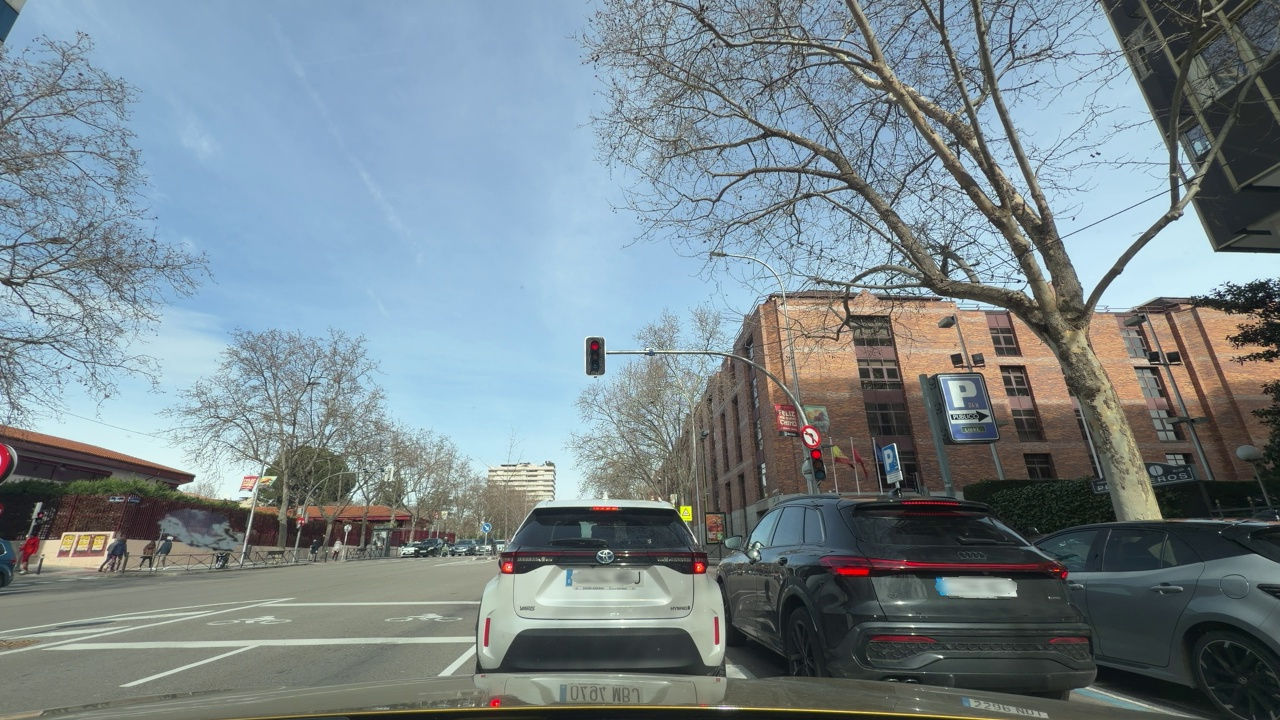
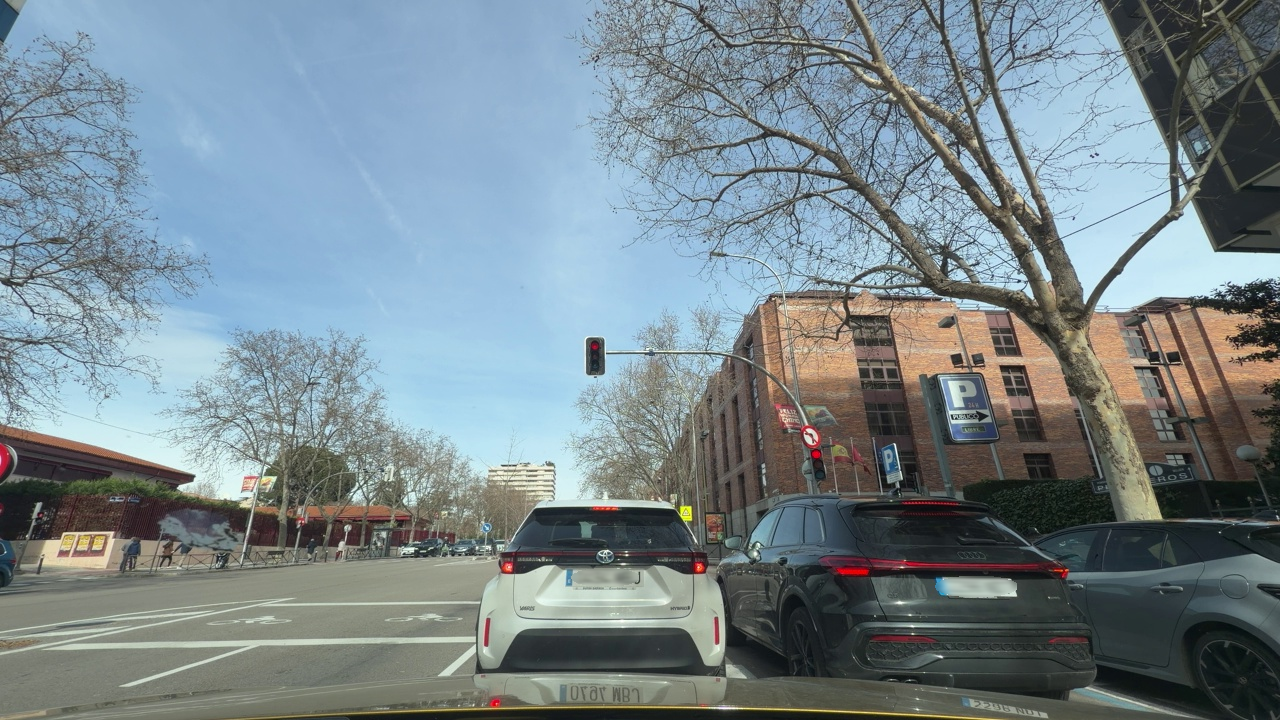
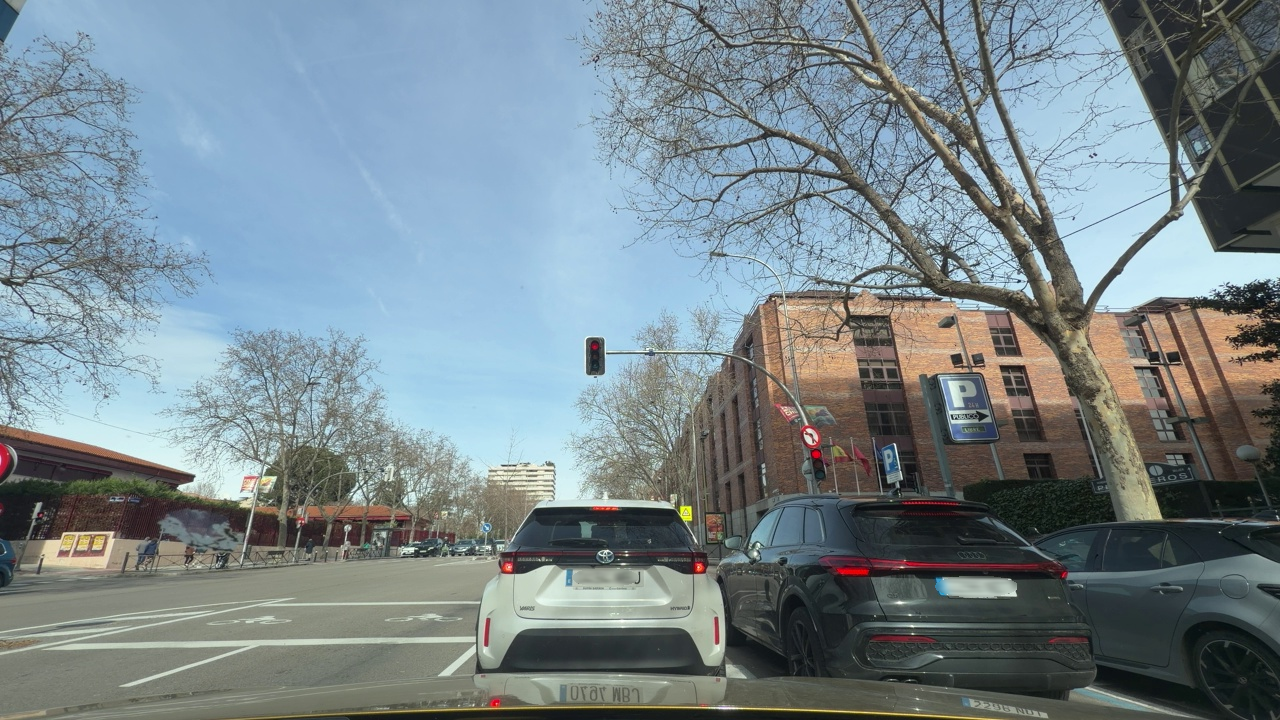
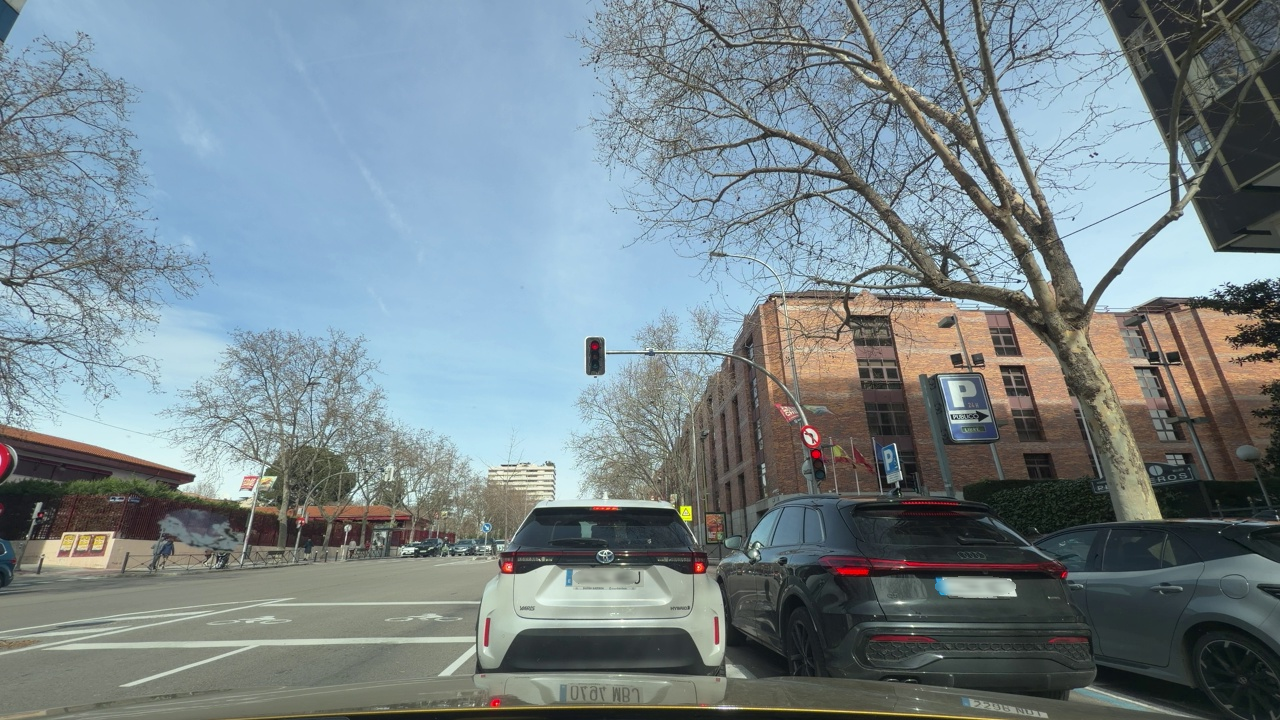
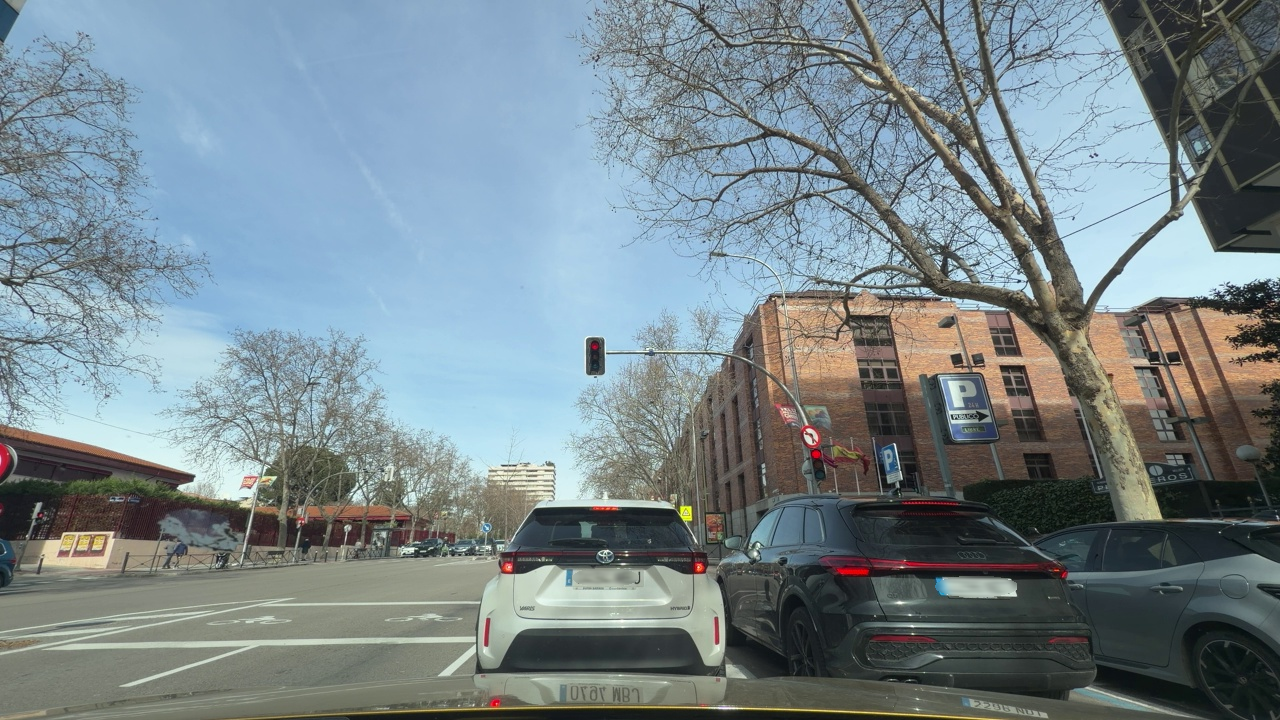
Situation: Traffic light
Question: Do you observe any red traffic light regulating the ego lane?
Answer: Yes
Reasoning: A red traffic light is visible directly ahead, aligned with the ego lane and direction of travel.

Situation: Traffic light
Question: What is the color of the traffic light regulating the ego lane?
Answer: Red
Reasoning: The traffic light facing the ego lane displays red two times.

Situation: Traffic light
Question: Is the ego vehicle positioned in a dedicated right-turn lane before the traffic light?
Answer: No
Reasoning: The ego vehicle is not located in a right-turn-only lane.

Situation: Traffic light
Question: Is the ego vehicle positioned in a dedicated left-turn lane before the traffic light?
Answer: No
Reasoning: The ego vehicle is not located in a left-turn-only lane.

Situation: Traffic light
Question: Are multiple traffic lights regulating the ego direction of travel displaying different colors simultaneously?
Answer: No
Reasoning: all traffic lights facing the ego direction show red